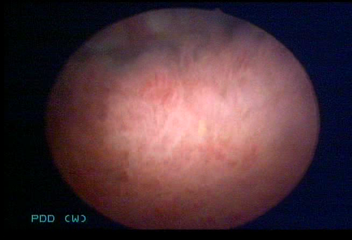
Modality: WLC
Class: Malignant
Subclass: HighGradePapillary
Lesion: L1
Stage: T1
Morphology: Papillary
Bladder cancer association: Yes
Annotated structures: Tumor